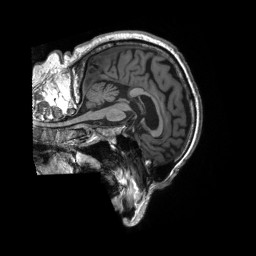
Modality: T1w
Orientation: sagittal
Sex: female
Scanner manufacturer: siemens
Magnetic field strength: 3 T
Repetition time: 2.3 s
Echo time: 0.00226 s